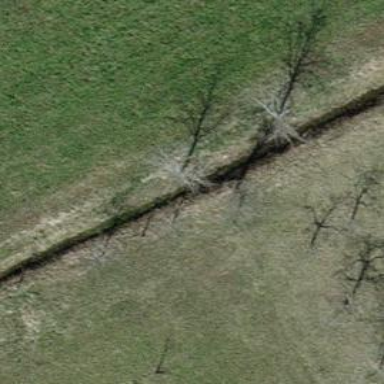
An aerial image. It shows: Ditch in the surroundings.